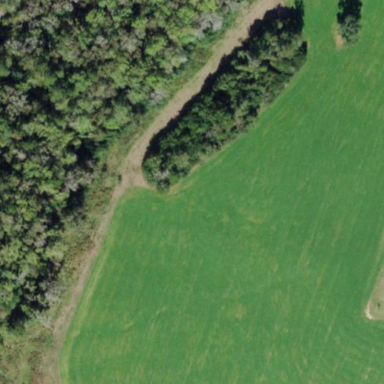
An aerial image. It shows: Serene woodland landscape.